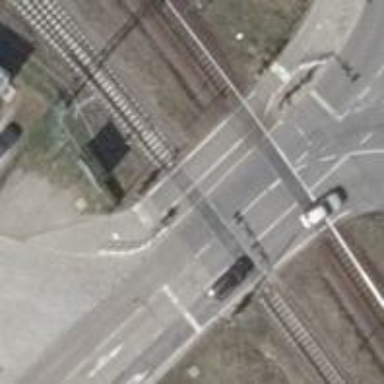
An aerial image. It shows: Full barrier at railway crossing.